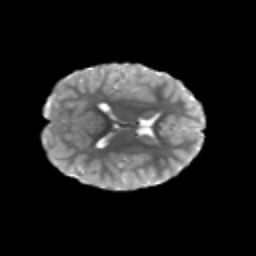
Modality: T2w
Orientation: axial
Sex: male
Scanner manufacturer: siemens
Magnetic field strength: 3 T
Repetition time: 5 s
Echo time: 0.071 s